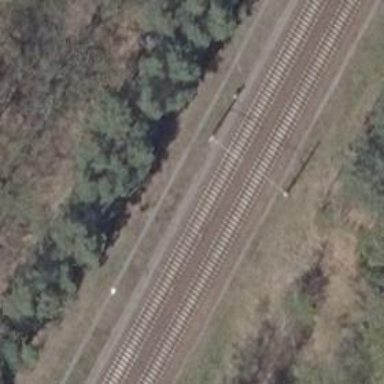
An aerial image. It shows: Milestone along the railway with catenary mast.